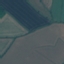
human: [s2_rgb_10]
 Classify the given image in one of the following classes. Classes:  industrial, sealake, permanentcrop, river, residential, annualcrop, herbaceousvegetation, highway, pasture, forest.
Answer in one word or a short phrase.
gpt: AnnualCrop